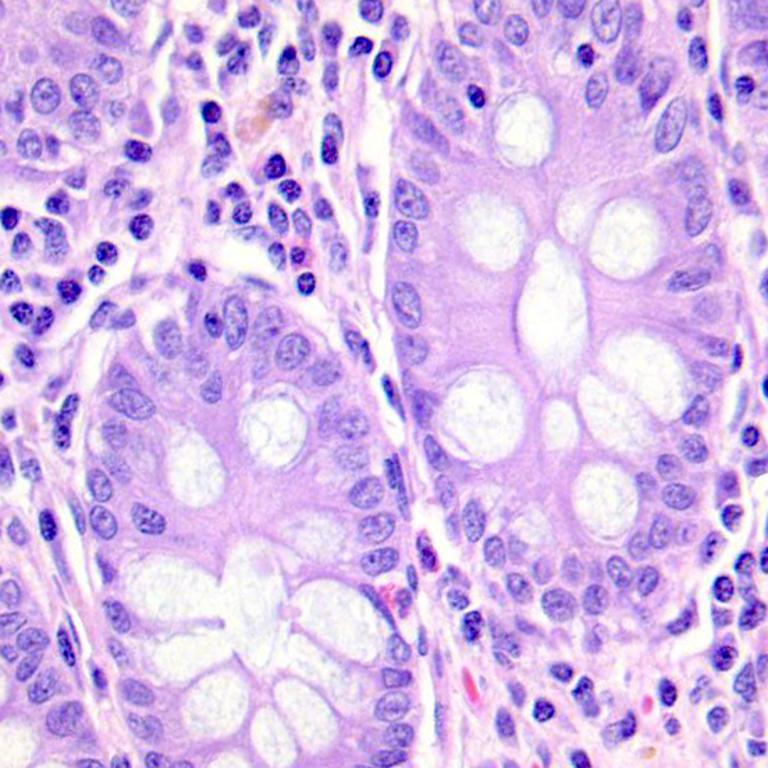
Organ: colon
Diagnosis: benign